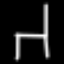
Label: chair